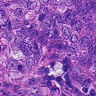
Metastatic tissue present: yes